Question: I am attempting to restore a table that is backed up through SQL Server Management Studio. So I right click on the database and hit tasks then restore, and that brings up this box:

However, this will restore the entire jobs database when I only need to restore one of the 7 tables within this database. How to I do this?
The table I need to restore was last right about a week ago, and all the other tables in the database were added to today and cant afford to be reverted to their week old versions.
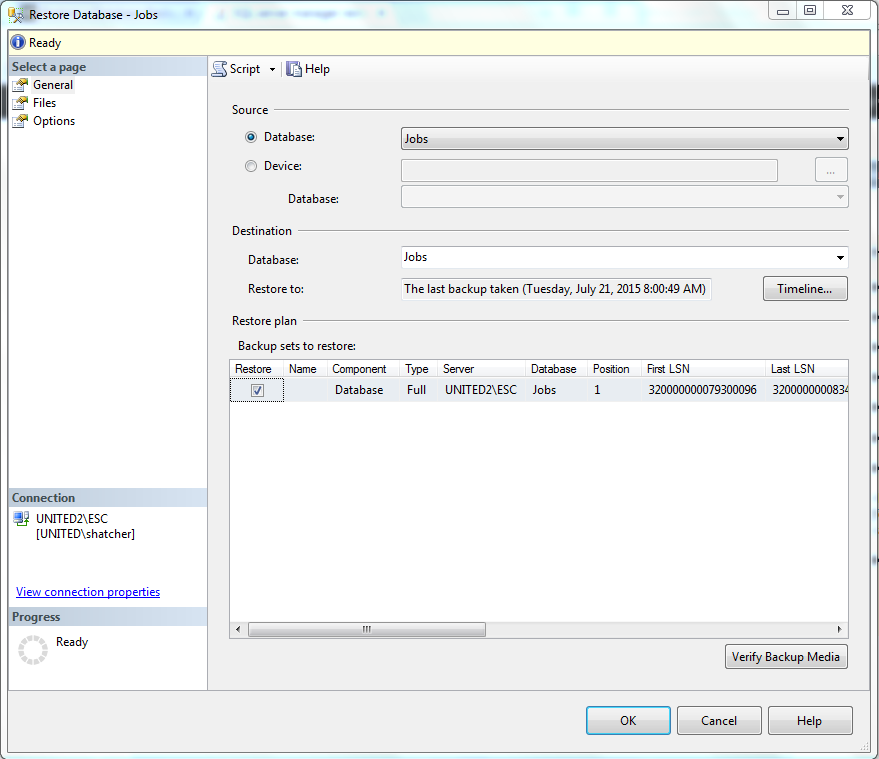
Answer: you can not restore just a few tables without restoring the entire database. You have two things you can do:
1. Restore the whole database somewhere else and then copy the 7 tables in question into your database
2. Put those 7 tables into a separate filegroup and then backup and restore just that filegroup. Also it has to be a secondary filegroup since in order to restore primary filegroup you still need to restore the whole database